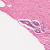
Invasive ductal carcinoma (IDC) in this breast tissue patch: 0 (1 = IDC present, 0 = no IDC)